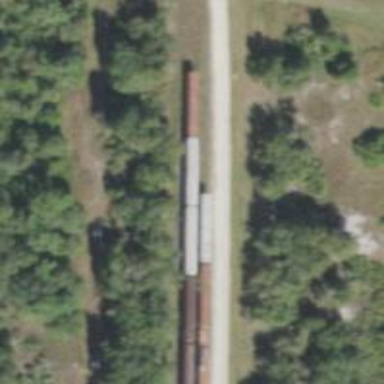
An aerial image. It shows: Historical railway car.